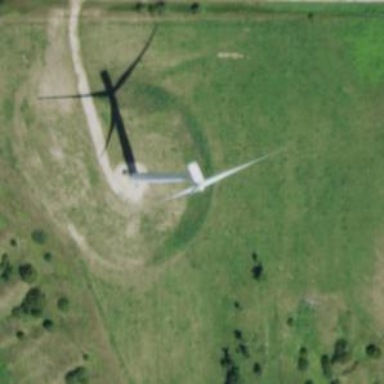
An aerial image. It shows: Wind generator using wind turbines of horizontal axis.